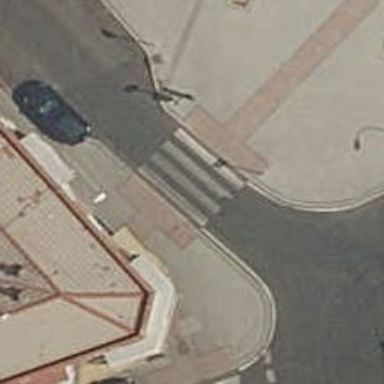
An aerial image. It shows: Uncontrolled zebra crossing on the road.